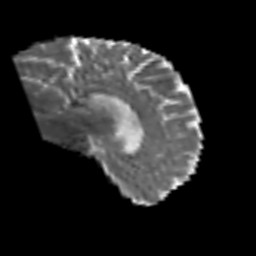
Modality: MD
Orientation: sagittal
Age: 50
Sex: male
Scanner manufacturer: siemens
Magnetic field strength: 3 T
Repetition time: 6.1 s
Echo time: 0.101 s